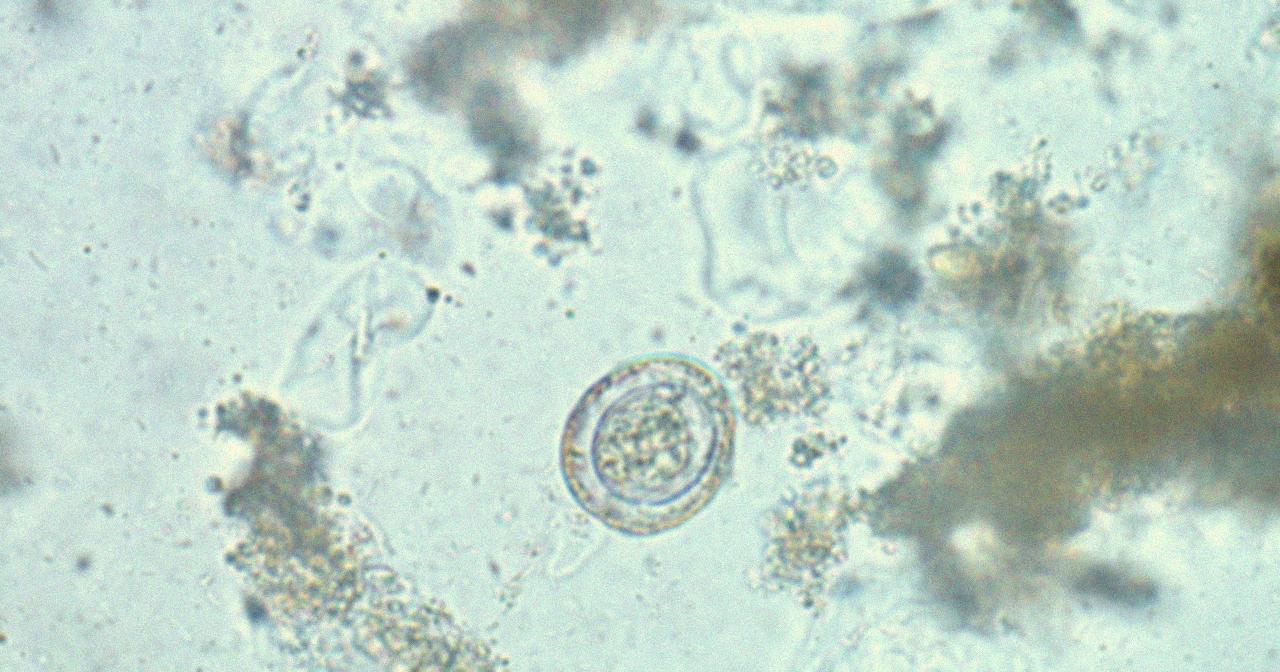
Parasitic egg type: Hymenolepis nana